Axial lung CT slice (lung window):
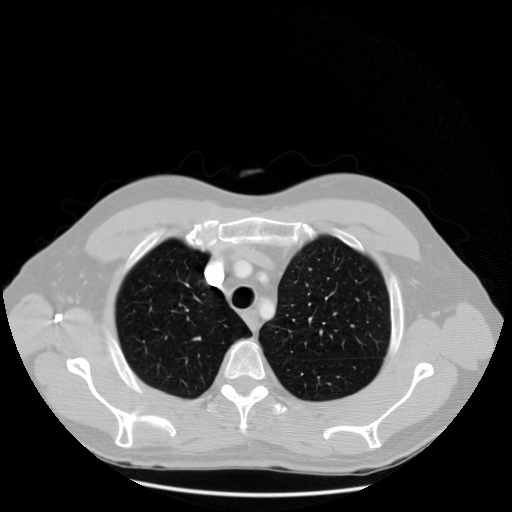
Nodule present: no